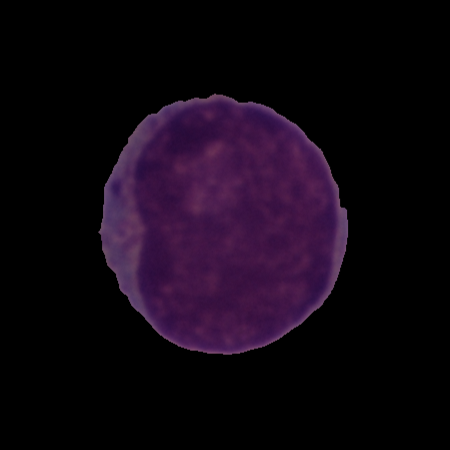
Label: cancer